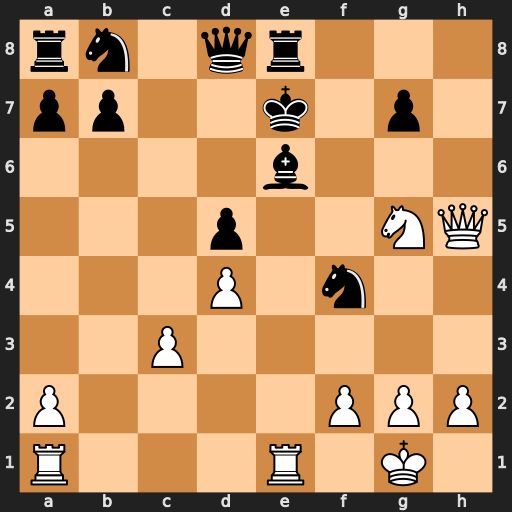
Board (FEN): rn1qr3/pp2k1p1/4b3/3p2NQ/3P1n2/2P5/P4PPP/R3R1K1
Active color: w
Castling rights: -
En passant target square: -
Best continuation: Qf7+ Kd6 Qxf4+